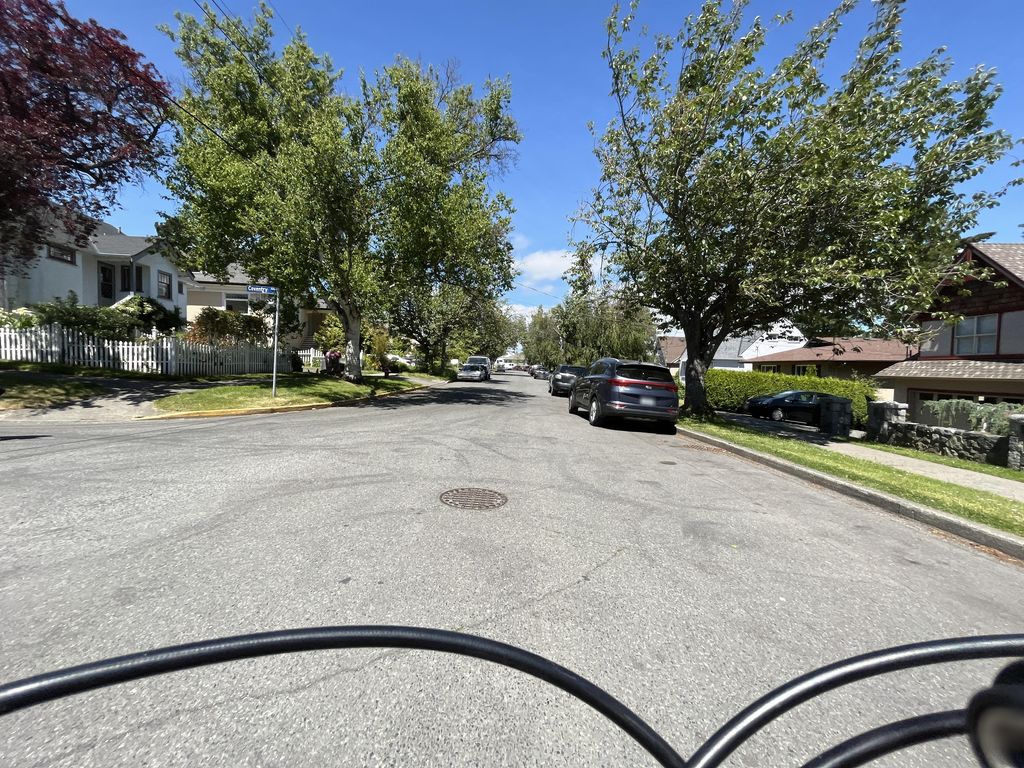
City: victoria